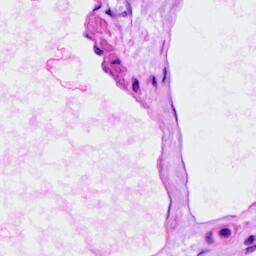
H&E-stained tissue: Ovarian